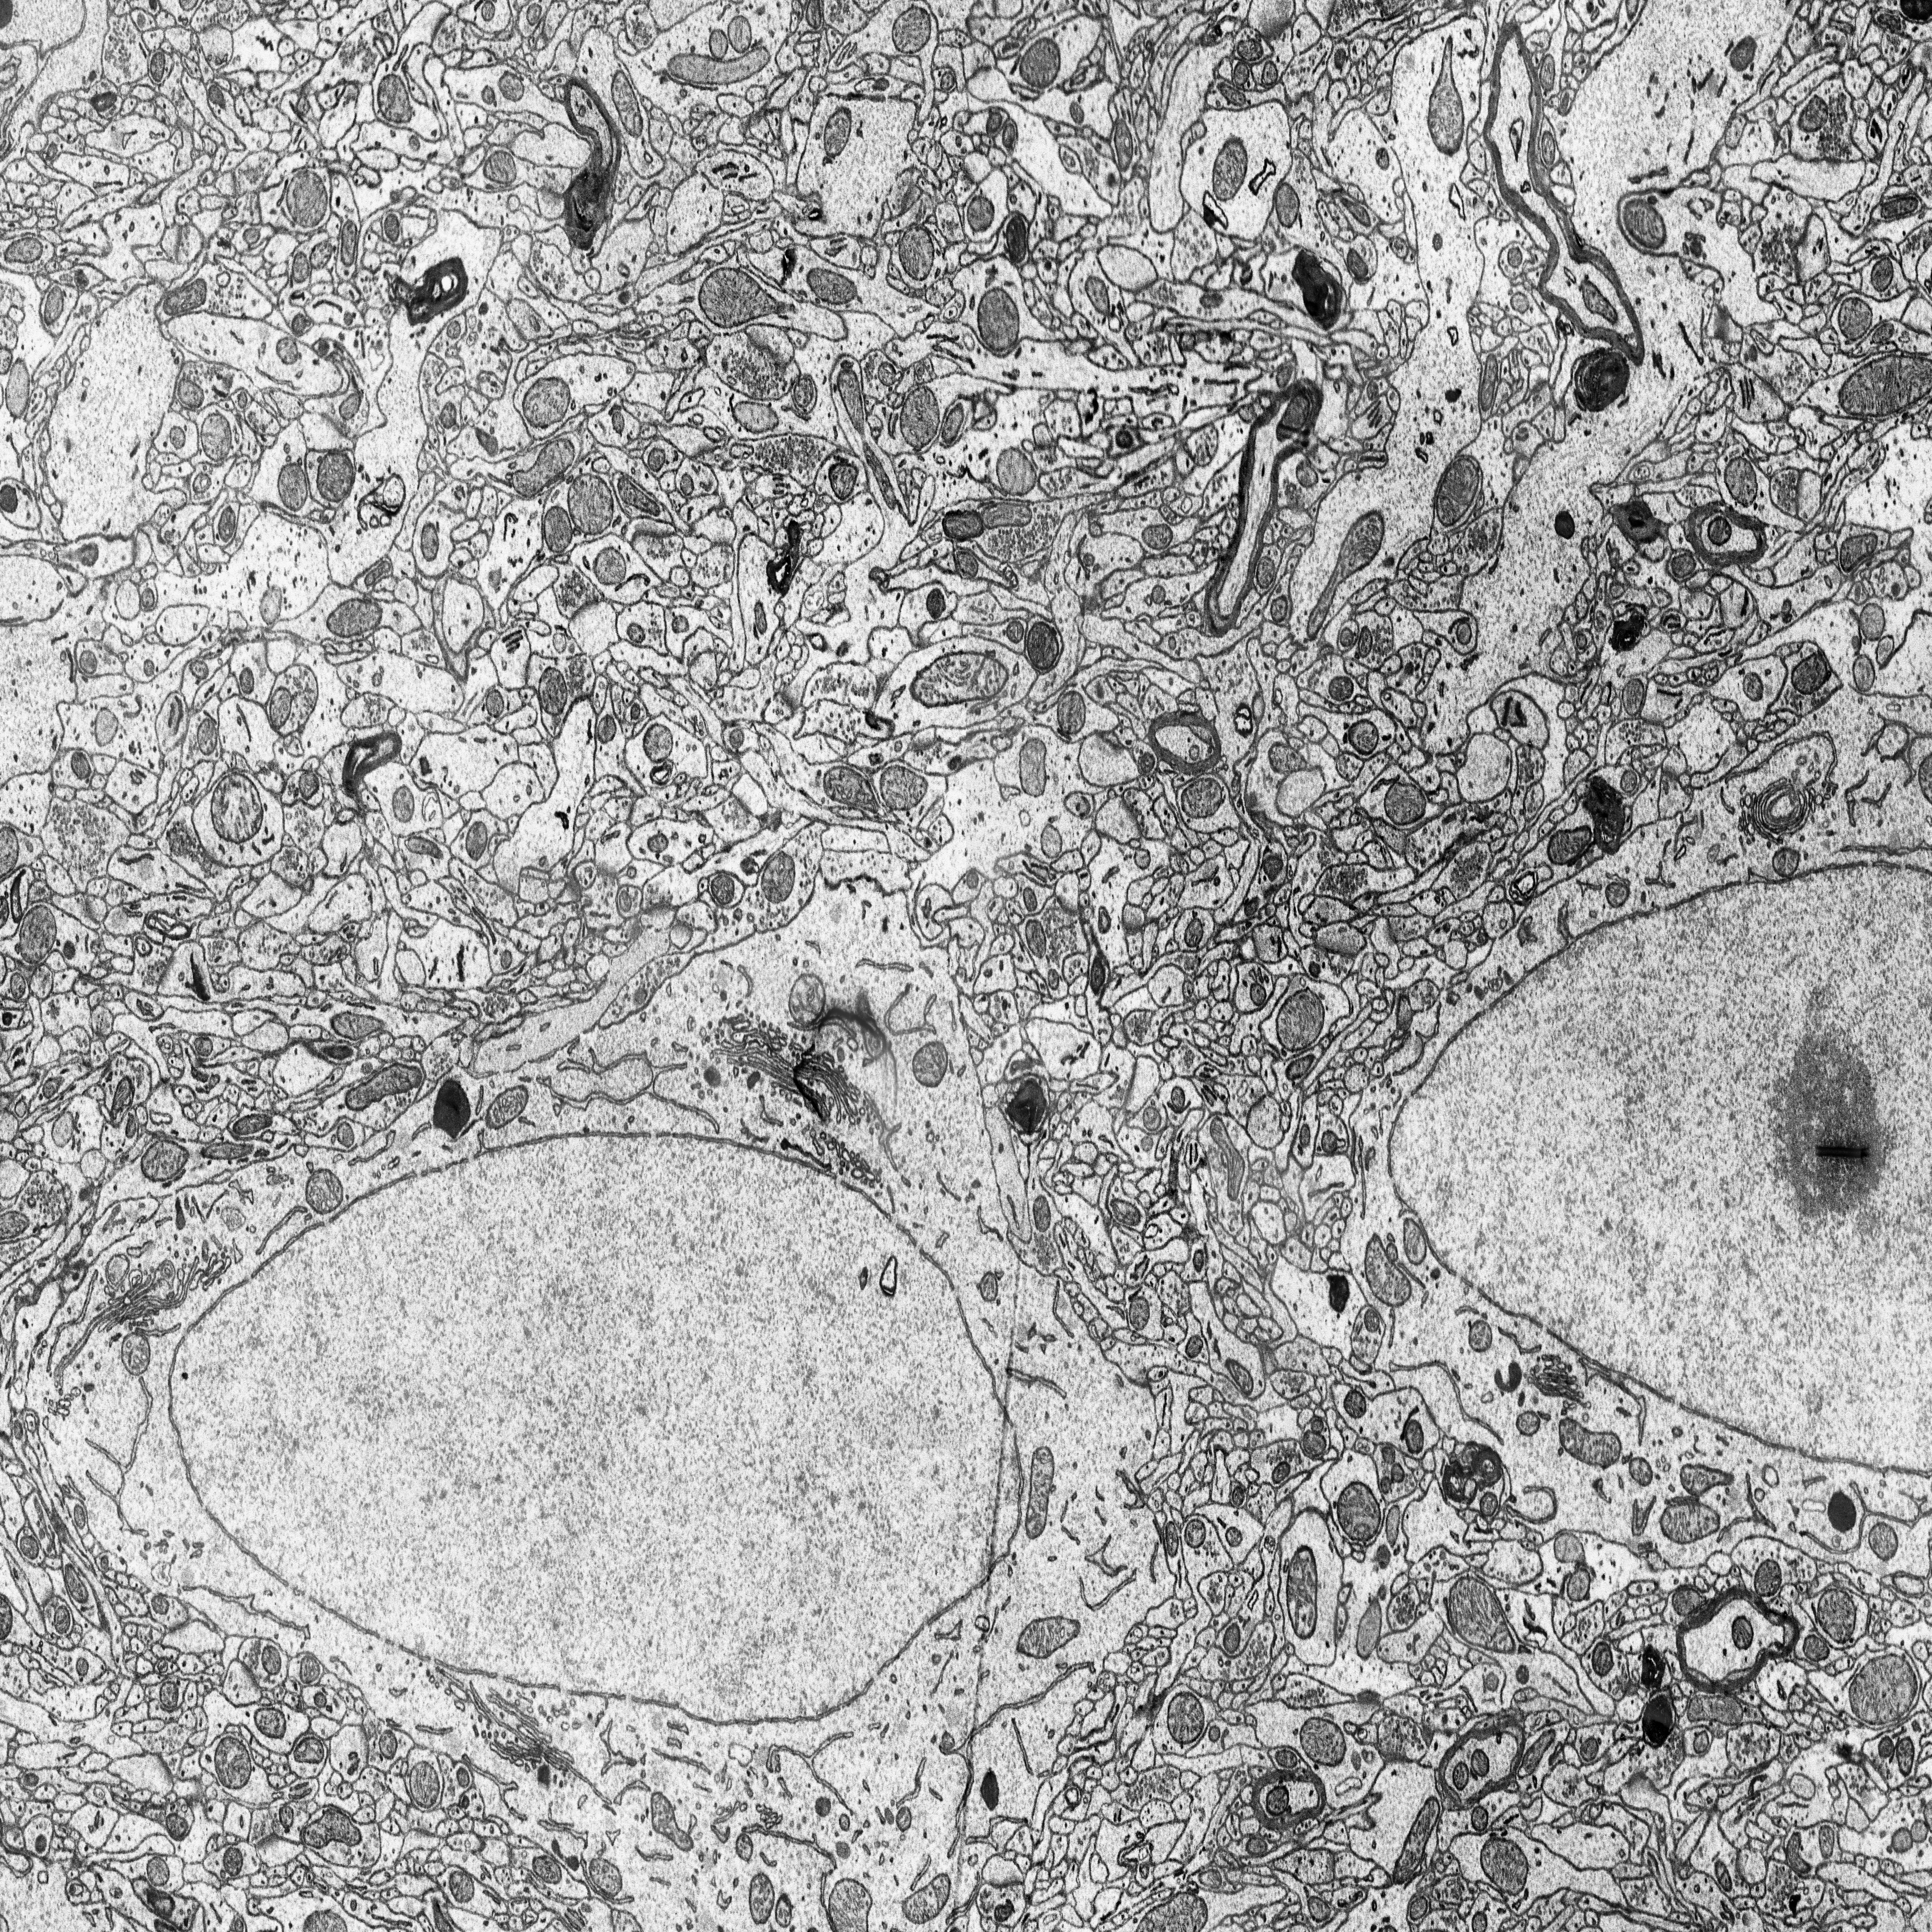
Electron microscopy slice of rat cortex tissue
Slice depth (z): 330
Mitochondria instances in slice: 371